Breast ultrasound image
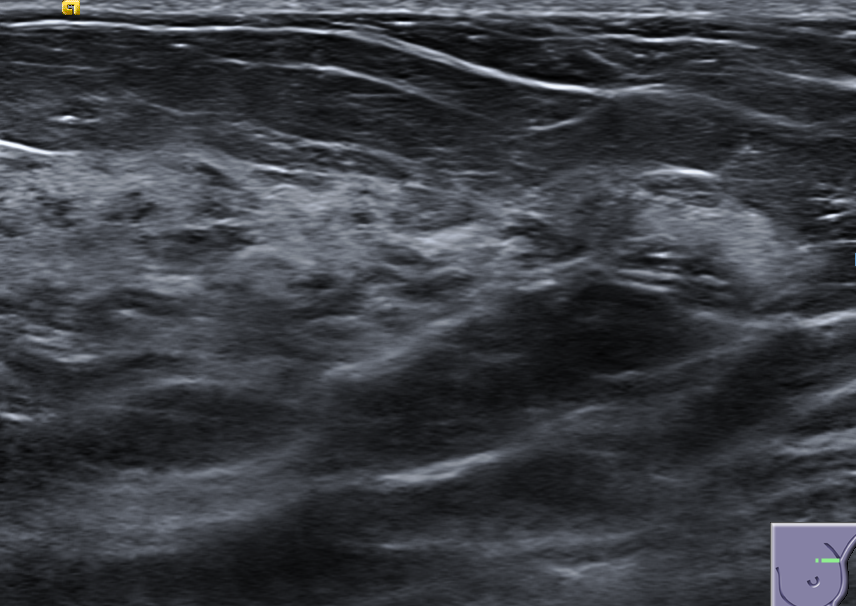
Diagnosis: normal